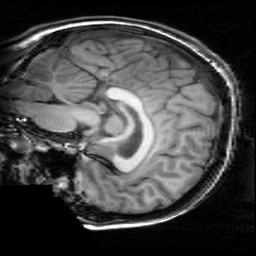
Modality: T1w
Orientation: sagittal
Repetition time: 0.008948 s
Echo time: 0.001784 s